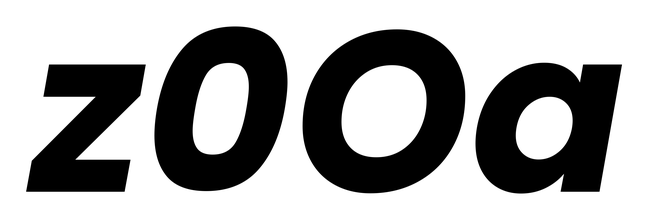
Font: Poppins-BoldItalic